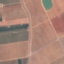
Label: PermanentCrop